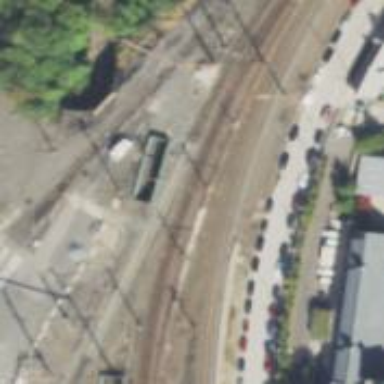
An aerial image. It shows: Railway track with contact line for electrification.